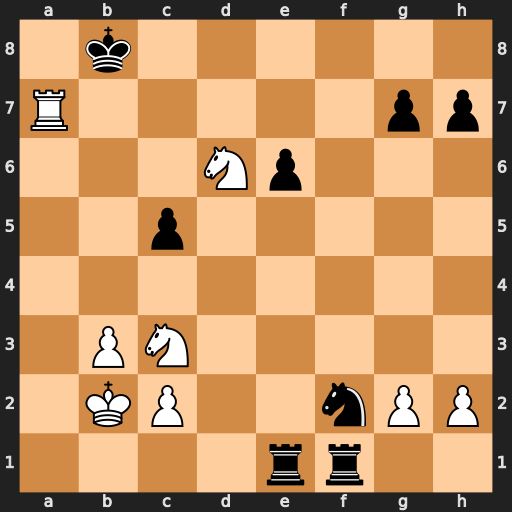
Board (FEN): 1k6/R5pp/3Np3/2p5/8/1PN5/1KP2nPP/4rr2
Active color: w
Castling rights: -
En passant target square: -
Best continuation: Ncb5 Rb1+ Kc3